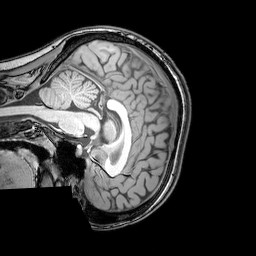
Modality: T1w
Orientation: sagittal
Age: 22
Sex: female
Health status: healthy
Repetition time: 0.081 s
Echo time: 0.037 s